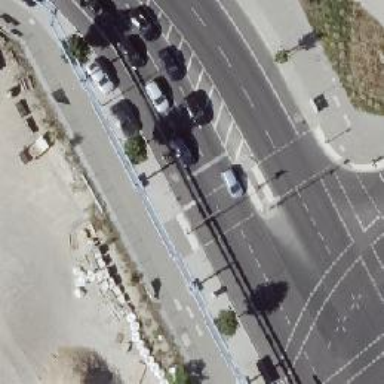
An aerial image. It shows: Road crossing with traffic signals and central island.